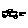
Label: car